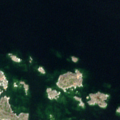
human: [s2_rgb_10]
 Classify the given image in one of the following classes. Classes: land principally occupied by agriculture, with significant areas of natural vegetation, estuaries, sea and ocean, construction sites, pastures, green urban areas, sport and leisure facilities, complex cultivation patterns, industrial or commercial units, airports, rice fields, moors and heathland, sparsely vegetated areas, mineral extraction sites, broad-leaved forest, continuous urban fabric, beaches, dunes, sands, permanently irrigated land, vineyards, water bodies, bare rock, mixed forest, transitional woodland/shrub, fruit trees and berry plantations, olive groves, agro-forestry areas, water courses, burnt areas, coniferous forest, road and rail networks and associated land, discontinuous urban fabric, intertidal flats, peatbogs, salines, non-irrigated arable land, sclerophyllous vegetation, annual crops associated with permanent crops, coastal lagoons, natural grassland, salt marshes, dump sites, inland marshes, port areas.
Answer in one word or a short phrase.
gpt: sea and ocean